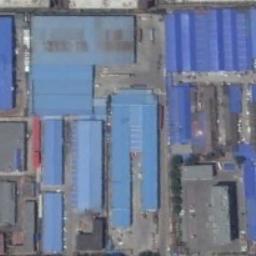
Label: industrial_area